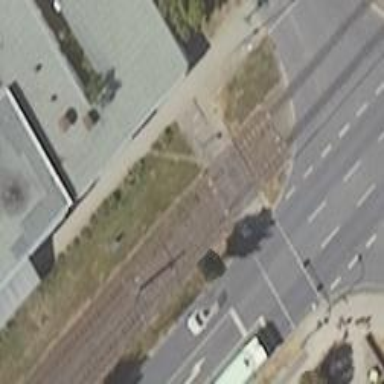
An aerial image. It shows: Tram crossing on the railway.